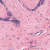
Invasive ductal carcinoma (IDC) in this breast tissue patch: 0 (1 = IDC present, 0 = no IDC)